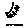
Label: sun